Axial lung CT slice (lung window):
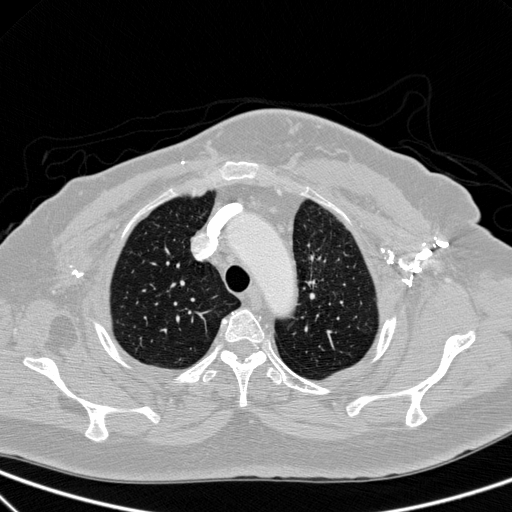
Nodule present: no